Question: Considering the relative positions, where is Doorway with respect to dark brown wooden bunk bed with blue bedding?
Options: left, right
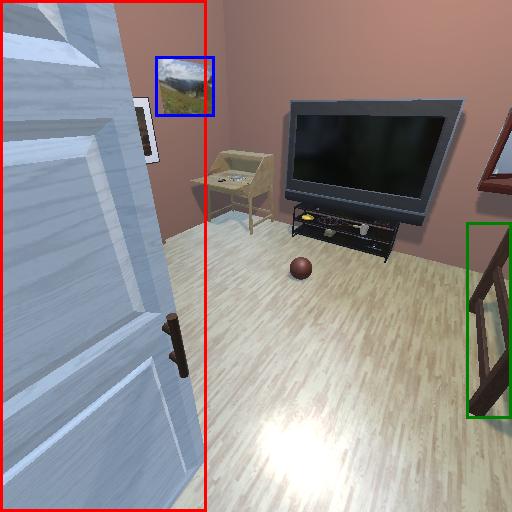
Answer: left